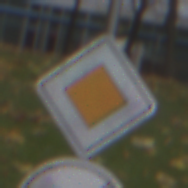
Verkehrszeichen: Vorfahrtsstrasse
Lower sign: EndeGeschwindigkeit60
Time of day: MorningAfternoon
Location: Outdoor (Nature)
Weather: Overcast
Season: Autumn
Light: Natural